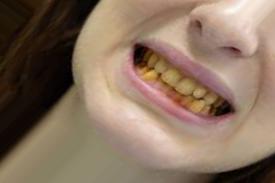
Condition: Tooth Discoloration